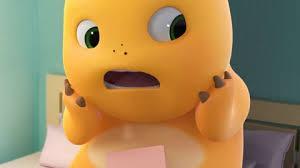
Label: nailong